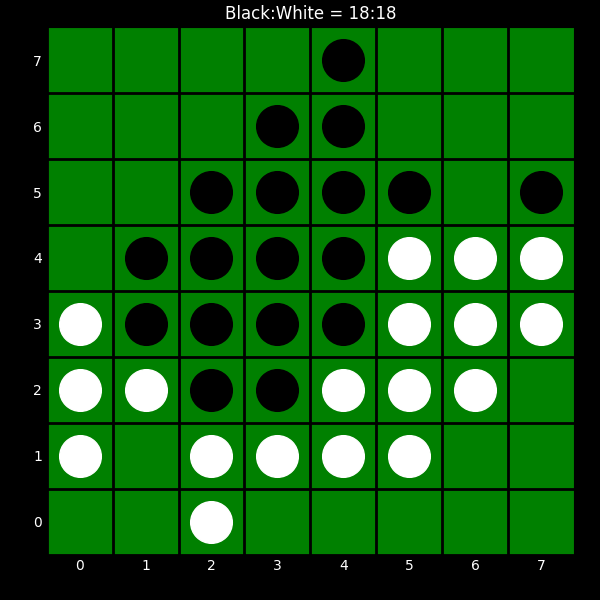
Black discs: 18
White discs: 18